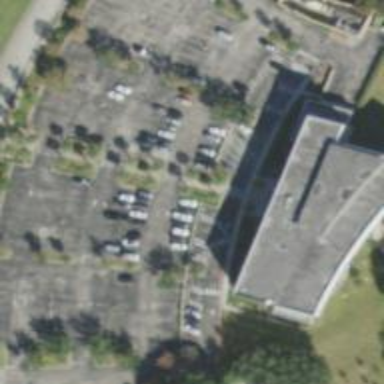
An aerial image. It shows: College building.